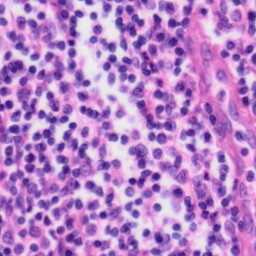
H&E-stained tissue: Tonsil